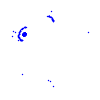
Particle: pion